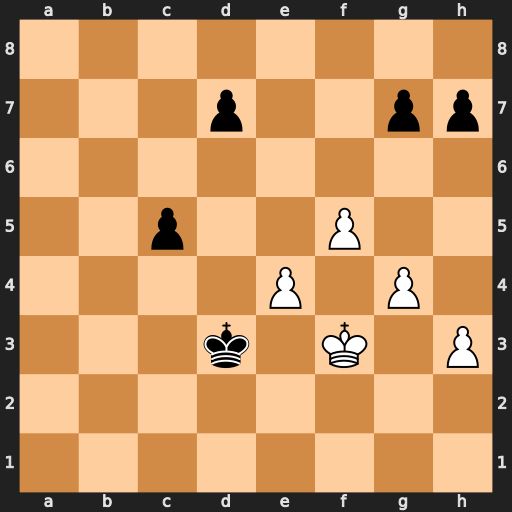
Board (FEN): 8/3p2pp/8/2p2P2/4P1P1/3k1K1P/8/8
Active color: w
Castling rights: -
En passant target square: -
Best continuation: e5 c4 f6 gxf6 exf6 c3 f7 c2 f8=Q c1=Q Qd6+